Question: I want to skip a component of my data flow task, when this component throws a specific error.
To be precise, I read data from different source files/connections in my dataflow and process them.
The problem is that I can't be sure if all source files/connections will be found.
Instead of checking each source that I can connect to, I want to continue the execution of the data flow by skipping the component that reads data from the source.
Is there any possibility to continue the data flow after the component, which originally threw the error by jumping back from the On_Error-Eventhandler (of the data flow task) into the next component? Or is there any other way in continuing the data flow task execution by skipping the component?
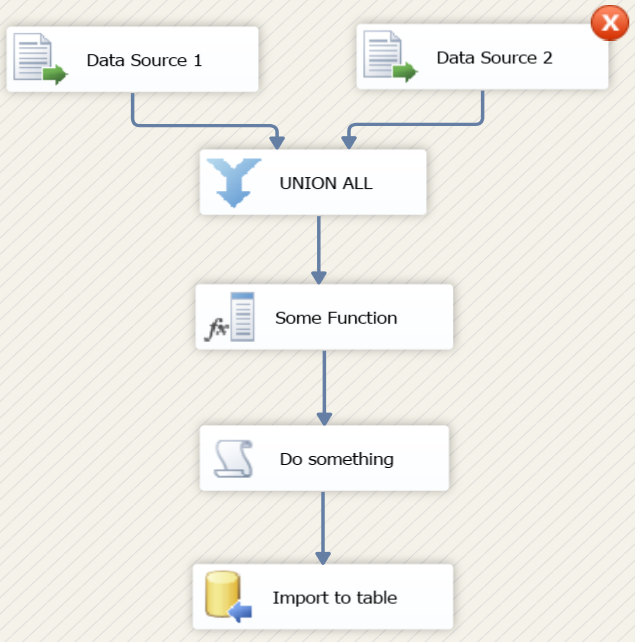
Answer: As @praveen <URL>.
That said, I could see a use case for this, perhaps a secondary source that augments existing data which may or may not be available. If I had that specific need, then I'd need to write a script component which performs the data reading, parsing, casting of data types, etc when a file is present and sends nothing, but keeps the metadata in tact when no source is available.